Question: In my mule flow, I'm trying to build a log that can be viewed in web browser. Put another way, it's similar to writing a log file in html. Any recommendations for doing this with Mule? Also what are some of the mule components required to perform this?
At the end of the day it should look pretty similar to this (refer to image attached), of course it's with a different log content.

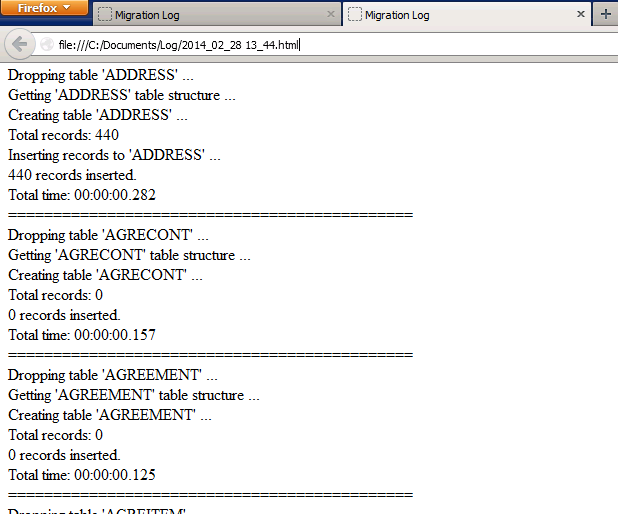
Answer: Mule uses log4j for logging and you can configure that to output HTML. See Mule docs for <URL> for a simple log4j.properties file that writes the log into an HTML file. In Mule Studio, put that log4j.properties file in your app's src/main/resources folder and you will get an application.html log file in your app root folder when you run the app.